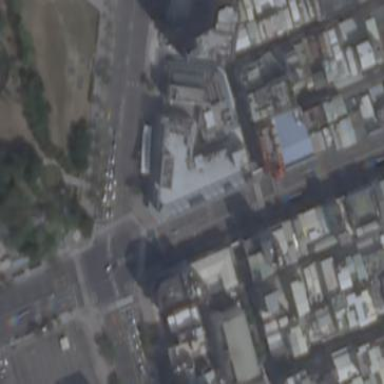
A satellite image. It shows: Retail building housing department store.